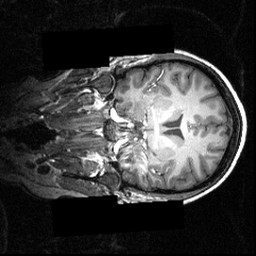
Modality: T1w
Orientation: coronal
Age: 25
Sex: female
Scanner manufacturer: siemens
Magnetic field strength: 3.951 T
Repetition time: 1.5 s
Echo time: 0.00335 s